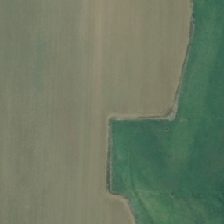
Land cover: shortrotation_cropland